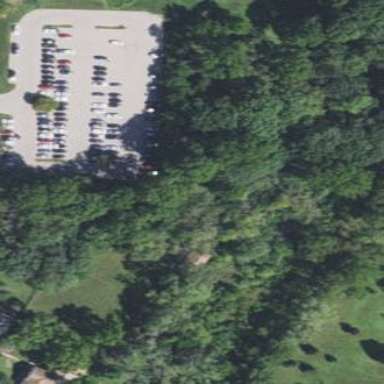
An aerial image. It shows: Parking area.